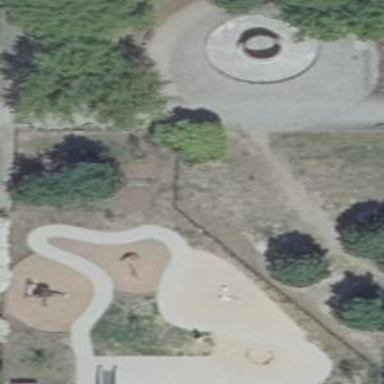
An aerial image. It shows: Playground area for leisure land.